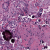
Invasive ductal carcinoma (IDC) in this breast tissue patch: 1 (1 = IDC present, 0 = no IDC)